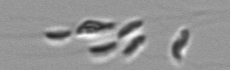
Label: Dinobryon